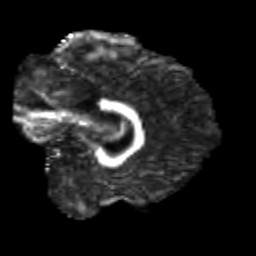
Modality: FA
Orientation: sagittal
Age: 26
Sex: male
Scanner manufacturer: siemens
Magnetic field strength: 3 T
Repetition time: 3.5 s
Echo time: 0.113 s